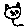
Label: cat